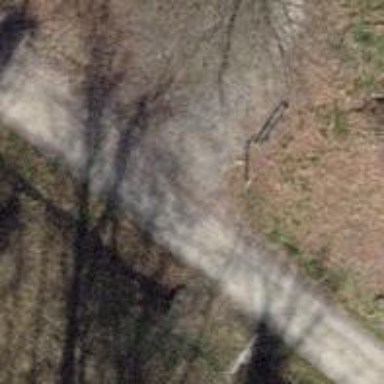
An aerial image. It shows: Track with compacted grade3 surface.